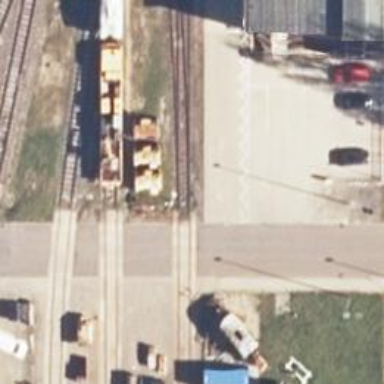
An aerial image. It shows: Railway switch.